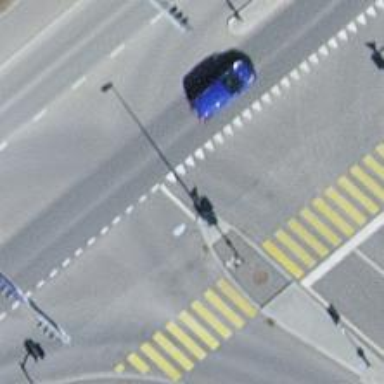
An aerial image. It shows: Road with traffic signals.